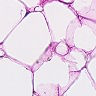
Metastatic tissue present: no